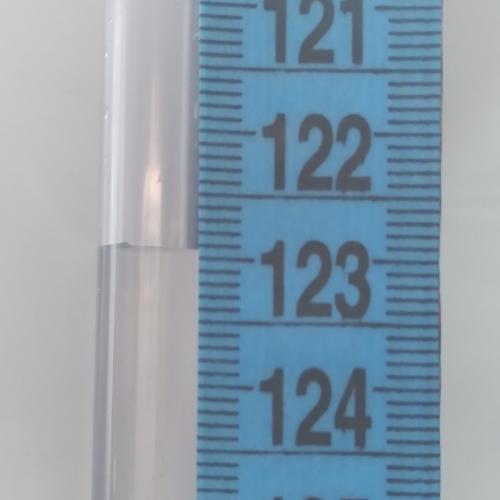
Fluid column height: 122.9 cm